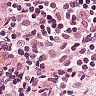
Metastatic tissue present: no